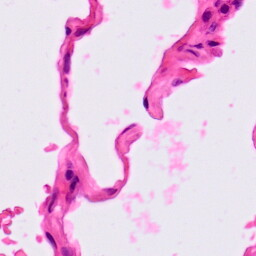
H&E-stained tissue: Lung